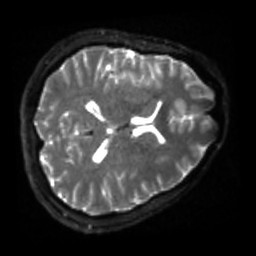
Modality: sbref
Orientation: axial
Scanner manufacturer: siemens
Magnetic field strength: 3 T
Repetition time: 4 s
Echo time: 0.0594 s